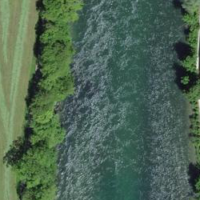
EUNIS habitat code: 15
Species observed at this site:
Galeopsis tetrahit